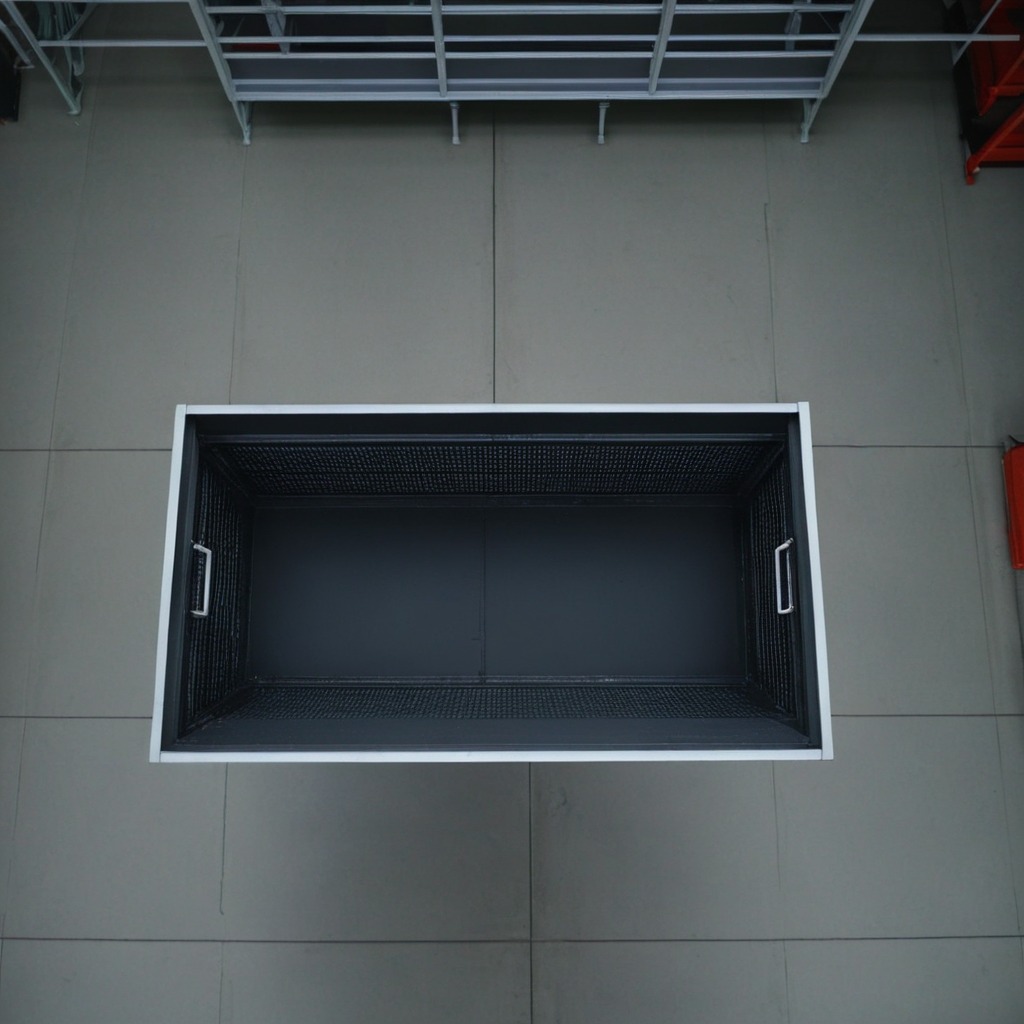
A nail is lying on the toolbox surface in the airplane hangar workshop.